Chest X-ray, PA view. Patient: 57 years old, sex M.
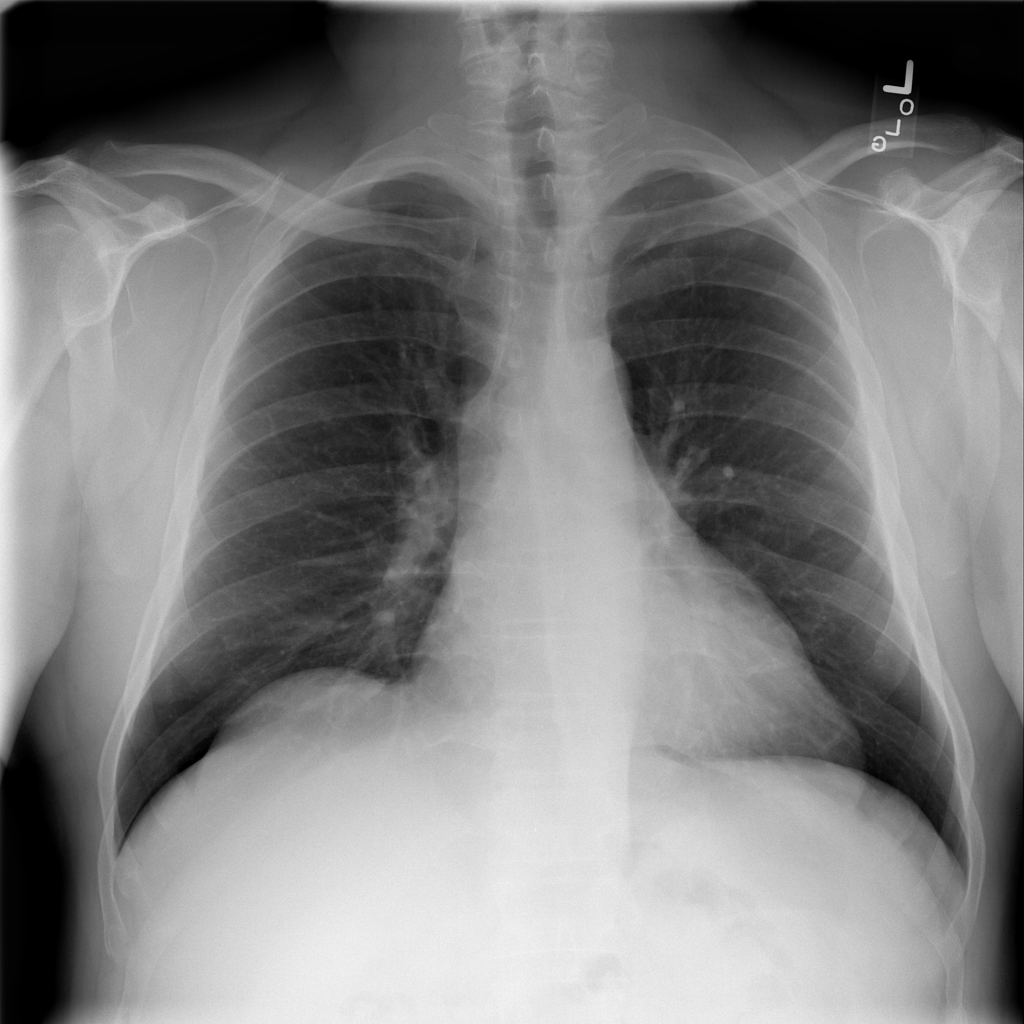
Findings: No Finding